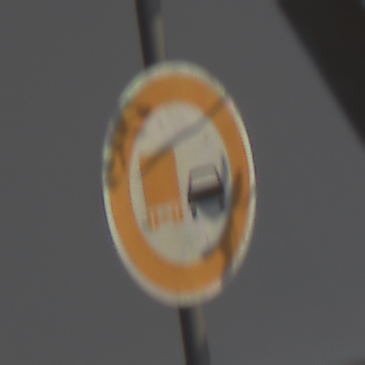
Verkehrszeichen: UeberholverbotKraftfahrzeuge
Umgebung: Roofed, Urban
Tageszeit: MorningAfternoon
Wetter: PartlyCloudy
Licht: Natural
Jahreszeit: NotSpecified
Kontrast: MediumContrast